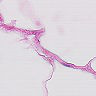
Metastatic tissue present: no